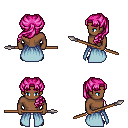
a pixel art fantasy rpg character, male body template, human, dark skin, overskirt, white pants, pink princess hairstyle, spear, four views (front, back, left, right), 2x2 character sprite sheet, small pixel art, hard edges, no anti-aliasing